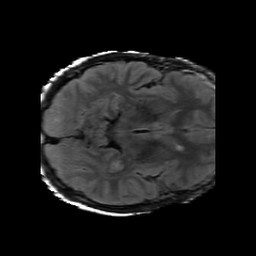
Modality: FLAIR
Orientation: axial
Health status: ill
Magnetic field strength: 3 T